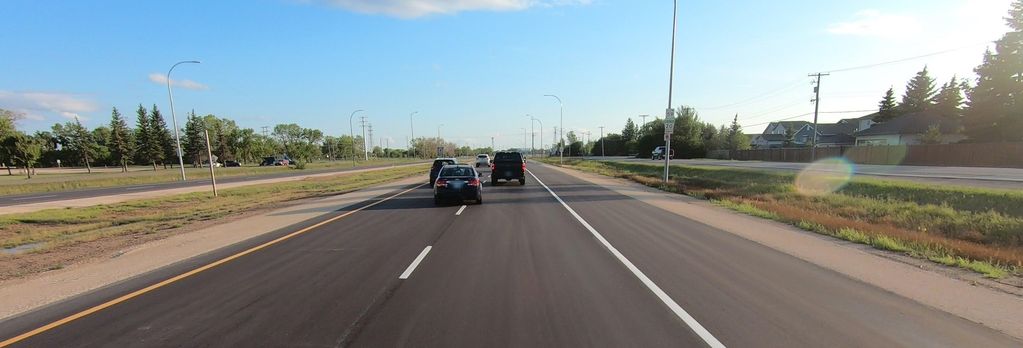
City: winnipeg